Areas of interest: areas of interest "Zhongyuan People's Square - Furniture Store"
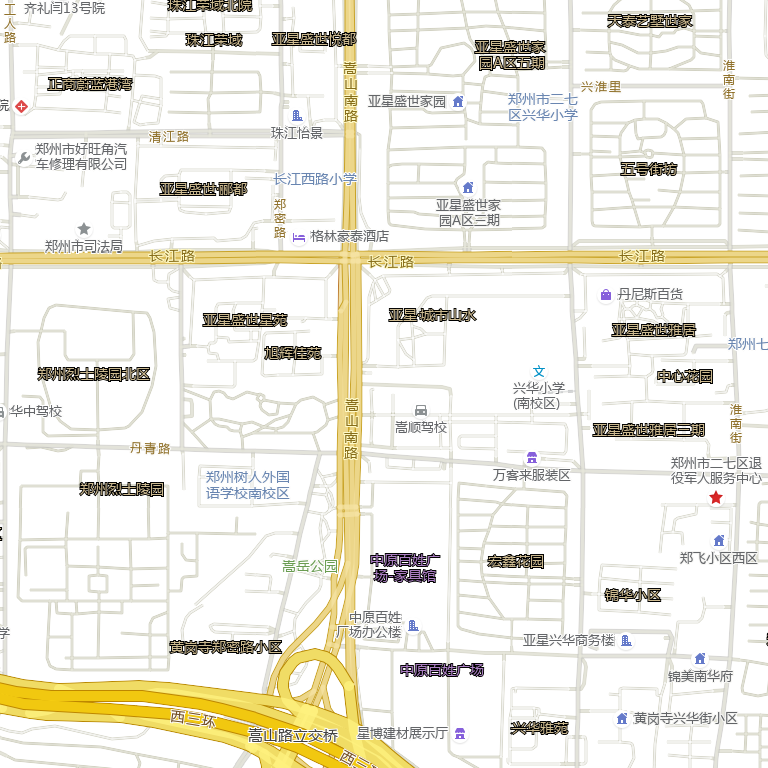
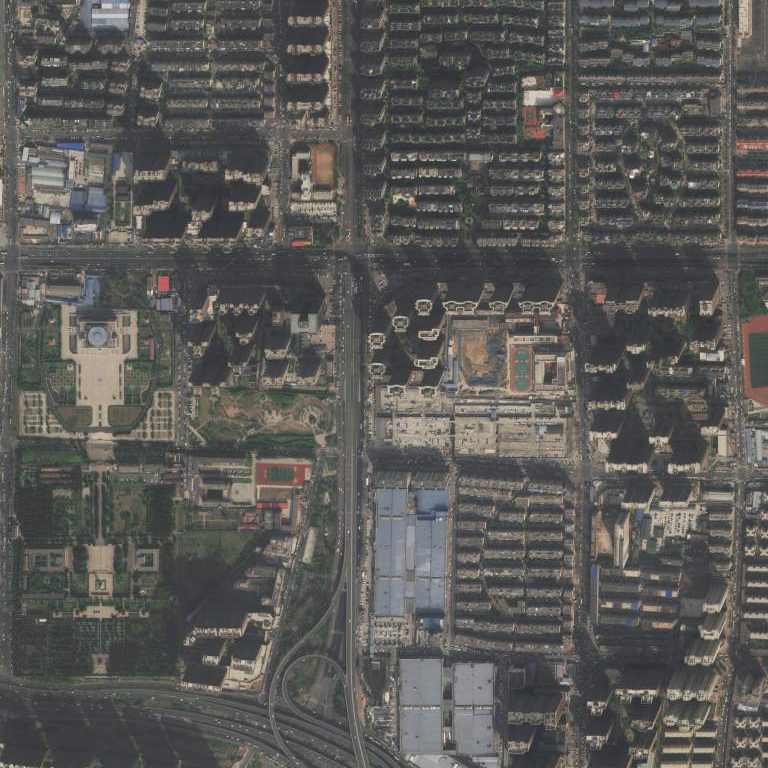